Interaction volume radius: 10 \u00c5
Interaction volume height: 40 \u00c5
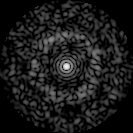
Disorder parameter: 0.843